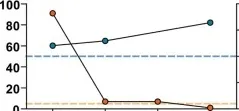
Imaging and (neuro)immunological findings in a young patient with acute mercury intoxication of unknown etiology. (A) Serial magnetic resonance imaging of the brain at indicated time points demonstrating progressive cortical and subcortical atrophy and diffusion restriction, especially in the temporal lobes.
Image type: chart (chart)